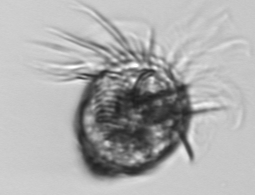
Label: Strombidium_morphotype1